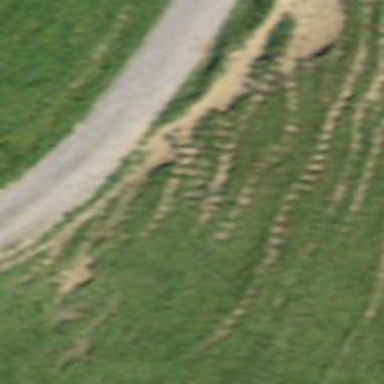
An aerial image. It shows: Track with grade2 pebblestone surface.